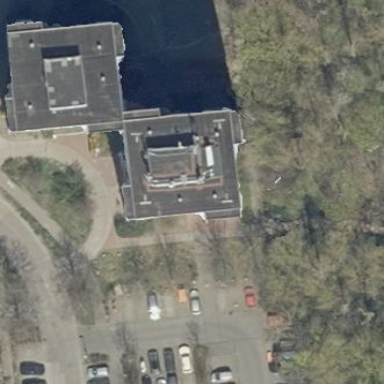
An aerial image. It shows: Image showing building with apartments.